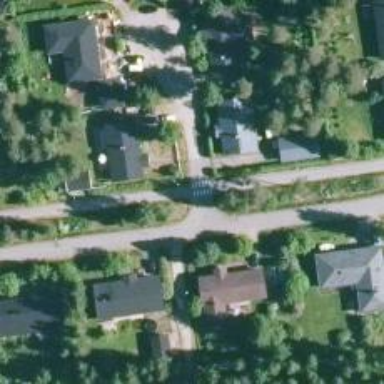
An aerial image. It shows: Residential road.